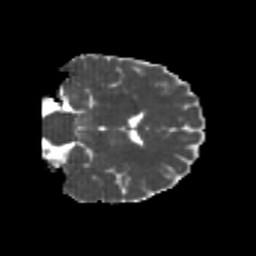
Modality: MD
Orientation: coronal
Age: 26
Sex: male
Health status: healthy
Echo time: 0.074 s